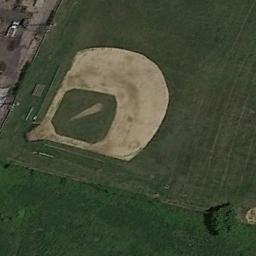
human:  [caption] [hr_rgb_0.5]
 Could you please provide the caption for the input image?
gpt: There is a baseball diamond in the middle of grass .

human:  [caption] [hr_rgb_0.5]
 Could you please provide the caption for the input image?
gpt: There is a baseball diamond in the grass surrounded by the houses .

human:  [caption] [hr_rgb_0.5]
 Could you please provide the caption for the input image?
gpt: There are two baseball fields in the picture, One of which is about twice as large as the other .

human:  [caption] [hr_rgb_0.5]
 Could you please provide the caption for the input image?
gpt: A baseball diamond on the lawn with a tree .

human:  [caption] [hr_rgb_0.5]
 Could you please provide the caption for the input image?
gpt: The baseball diamond is surrounded by grass .